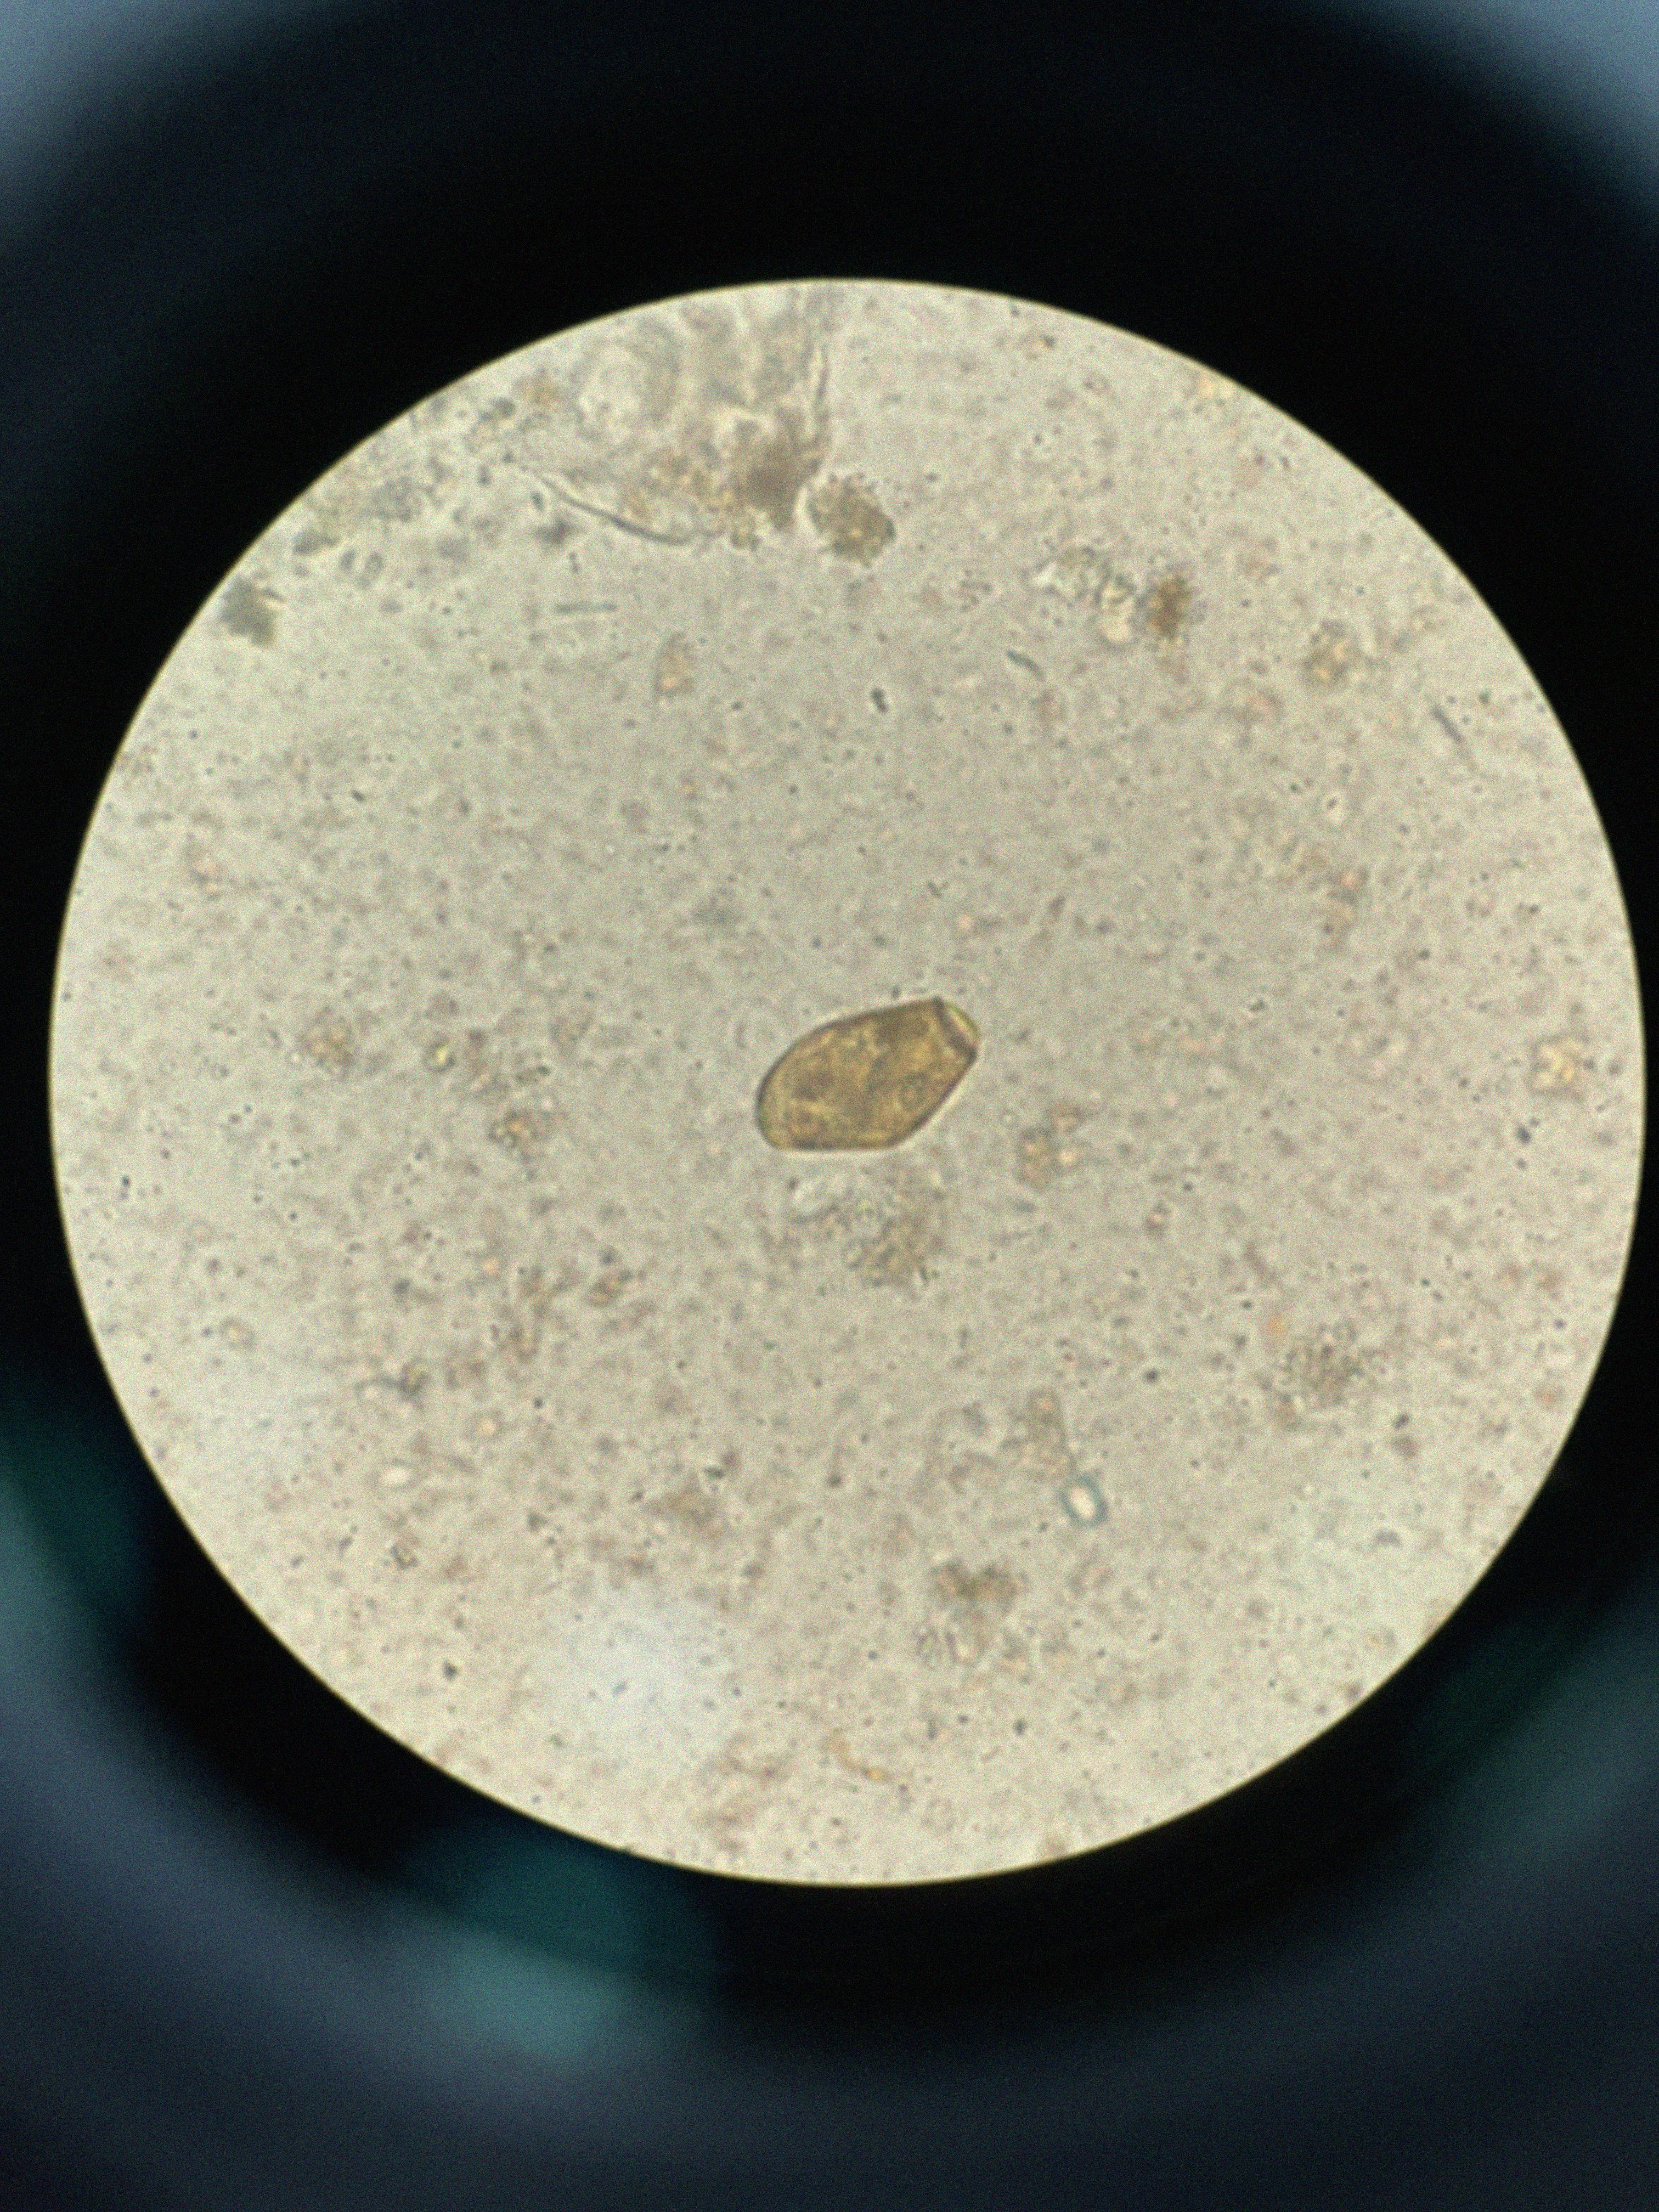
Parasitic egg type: Paragonimus spp